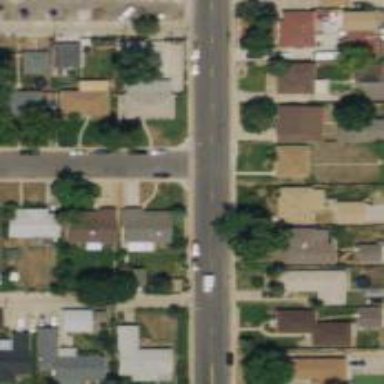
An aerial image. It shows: Asphalt road in residential area.